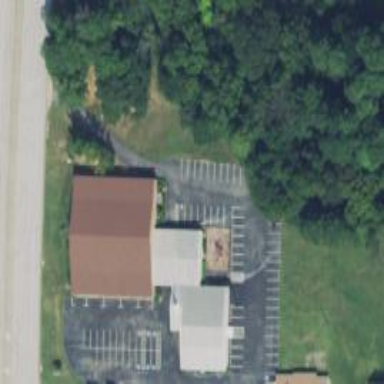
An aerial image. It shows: Building that serves as place of worship.